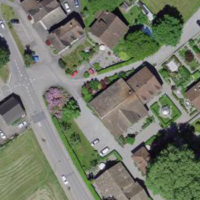
EUNIS habitat code: 55
Species observed at this site:
Milvus milvus
Phoenicurus ochruros
Prunus spinosa
Passer domesticus